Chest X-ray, PA view. Patient: 42 years old, sex F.
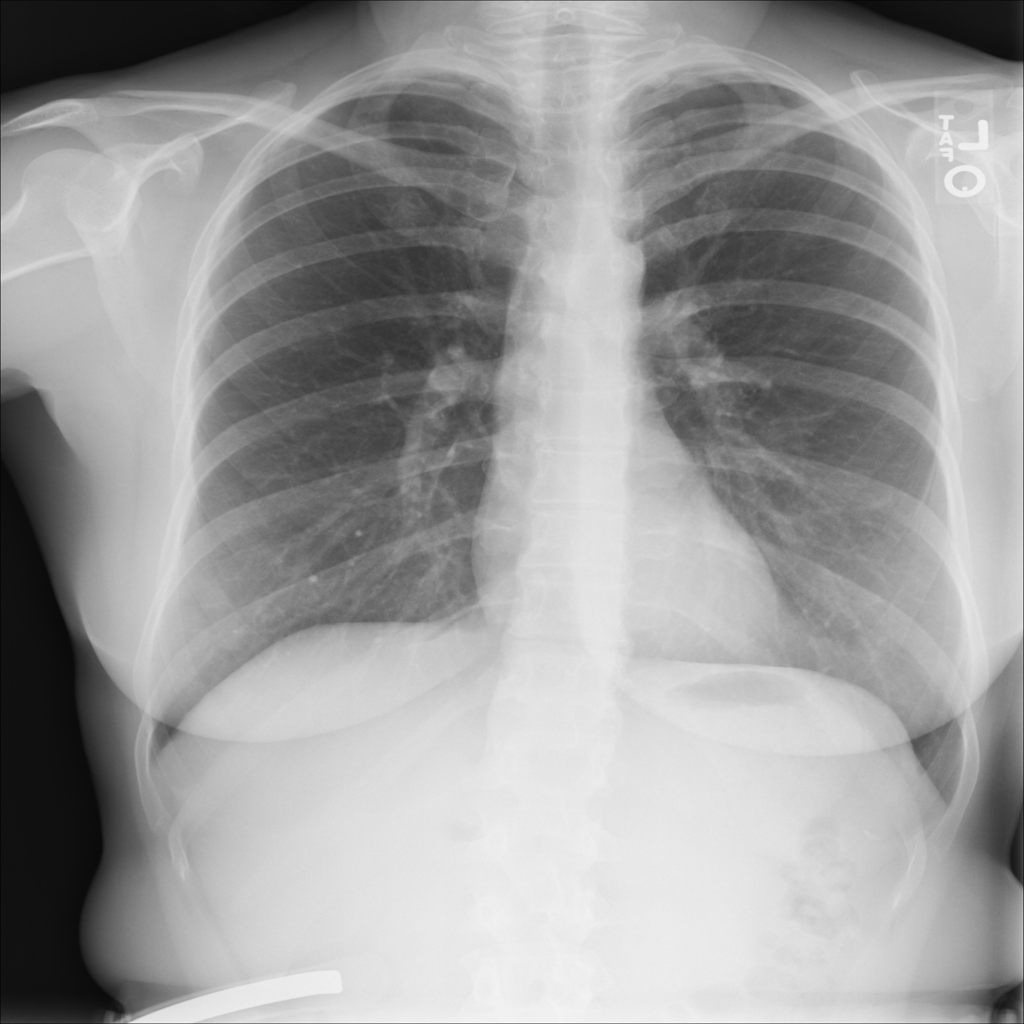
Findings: No Finding